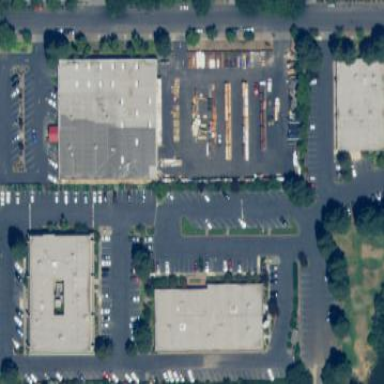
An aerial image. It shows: Commercial area.